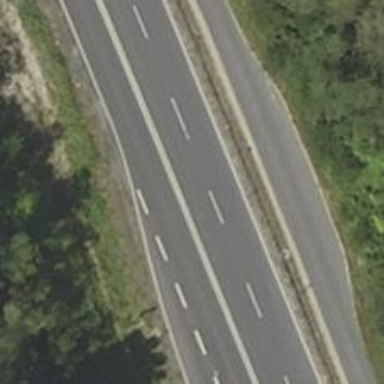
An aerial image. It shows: Asphalt road designated as trunk highway.